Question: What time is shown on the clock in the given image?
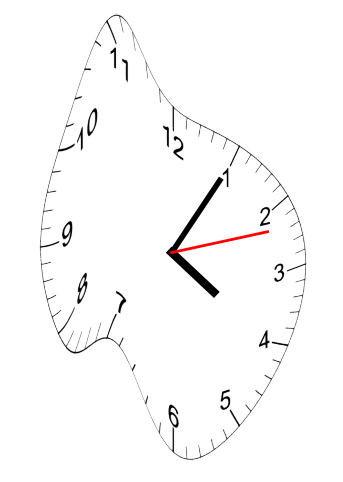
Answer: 04:05:12